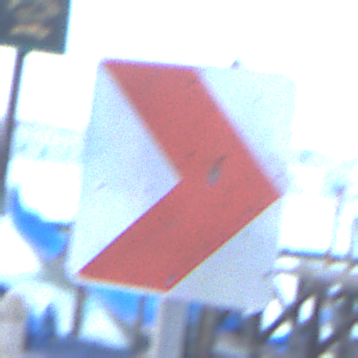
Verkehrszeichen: RichtungstafelnInKurvenKleinLinks
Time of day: Dawn
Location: Outdoor (Urban)
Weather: Clear
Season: NotSpecified
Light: Natural